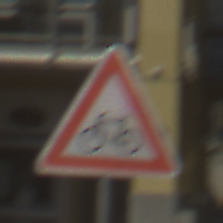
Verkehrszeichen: RadverkehrRechts
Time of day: MorningAfternoon
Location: Outdoor (Urban)
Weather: PartlyCloudy
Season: NotSpecified
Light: Natural